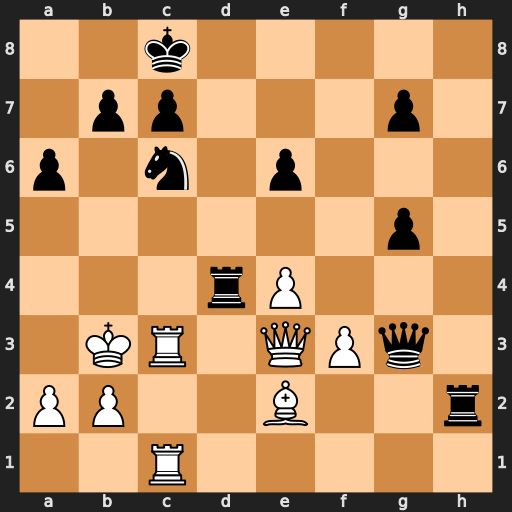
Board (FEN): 2k5/1pp3p1/p1n1p3/6p1/3rP3/1KR1QPq1/PP2B2r/2R5
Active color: w
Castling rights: -
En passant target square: -
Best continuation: Rxc6 Rxe2 Rxc7+ Qxc7 Rxc7+